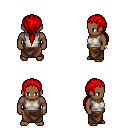
a pixel art fantasy rpg character, male body template, human, dark skin, white sleeveless shirt, robe skirt, red ponytail hairstyle, bracelets, four views (front, back, left, right), 2x2 character sprite sheet, small pixel art, hard edges, no anti-aliasing